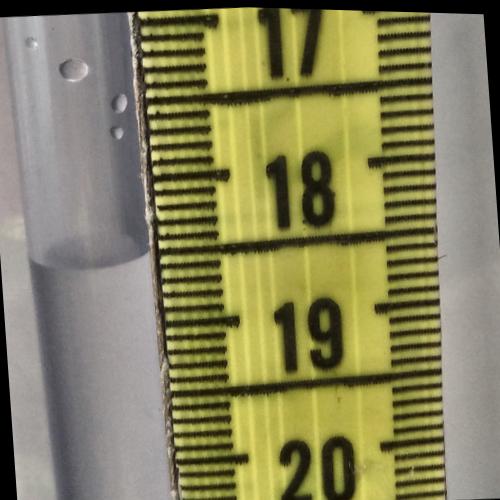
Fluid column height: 18.5 cm